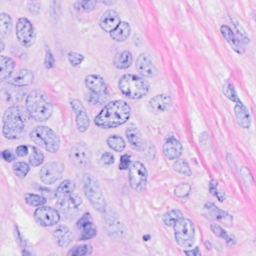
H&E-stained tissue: Breast